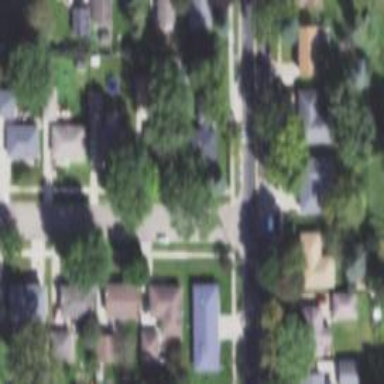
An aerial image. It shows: Residential road with separate asphalt sidewalk.